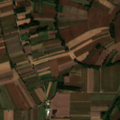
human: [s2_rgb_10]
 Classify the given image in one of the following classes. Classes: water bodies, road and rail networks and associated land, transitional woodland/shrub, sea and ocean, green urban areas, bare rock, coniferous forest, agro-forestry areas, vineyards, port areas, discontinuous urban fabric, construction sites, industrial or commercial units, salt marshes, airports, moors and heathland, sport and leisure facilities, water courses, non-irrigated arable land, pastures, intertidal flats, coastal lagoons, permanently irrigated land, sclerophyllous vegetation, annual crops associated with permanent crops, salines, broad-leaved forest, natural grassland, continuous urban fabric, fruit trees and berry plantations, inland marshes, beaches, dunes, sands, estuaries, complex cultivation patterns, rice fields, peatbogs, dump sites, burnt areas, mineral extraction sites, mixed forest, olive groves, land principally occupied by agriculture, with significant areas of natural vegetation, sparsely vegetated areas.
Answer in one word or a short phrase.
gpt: non-irrigated arable land, land principally occupied by agriculture, with significant areas of natural vegetation, broad-leaved forest